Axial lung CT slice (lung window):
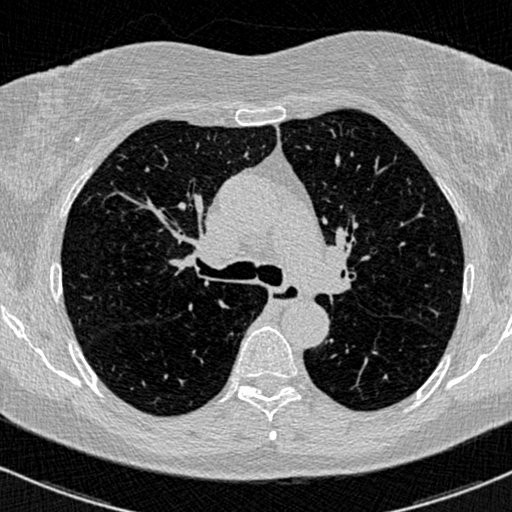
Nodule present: no